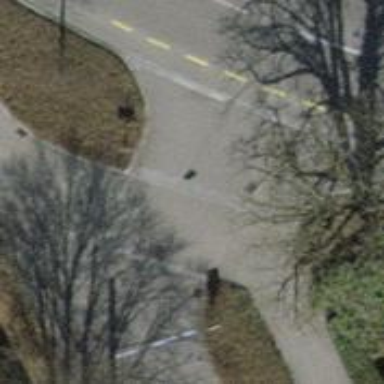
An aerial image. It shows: Asphalt road in living street.